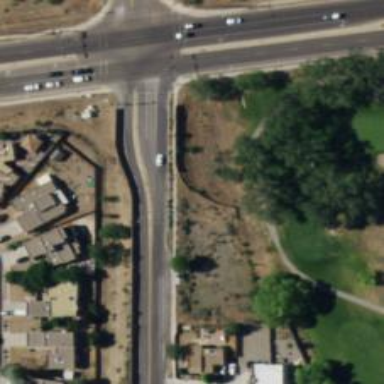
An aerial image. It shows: Service road used as golf cart path.